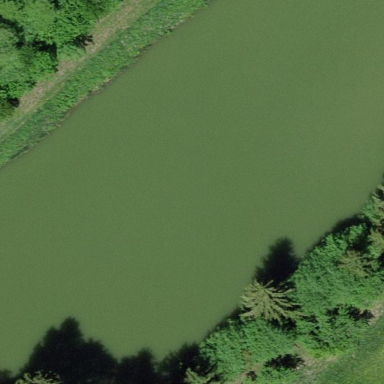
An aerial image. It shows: Pond with natural water.